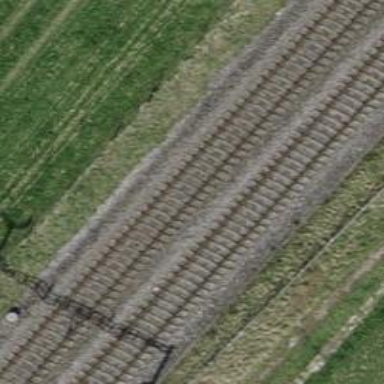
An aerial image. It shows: Railway track with contact line for electrification.